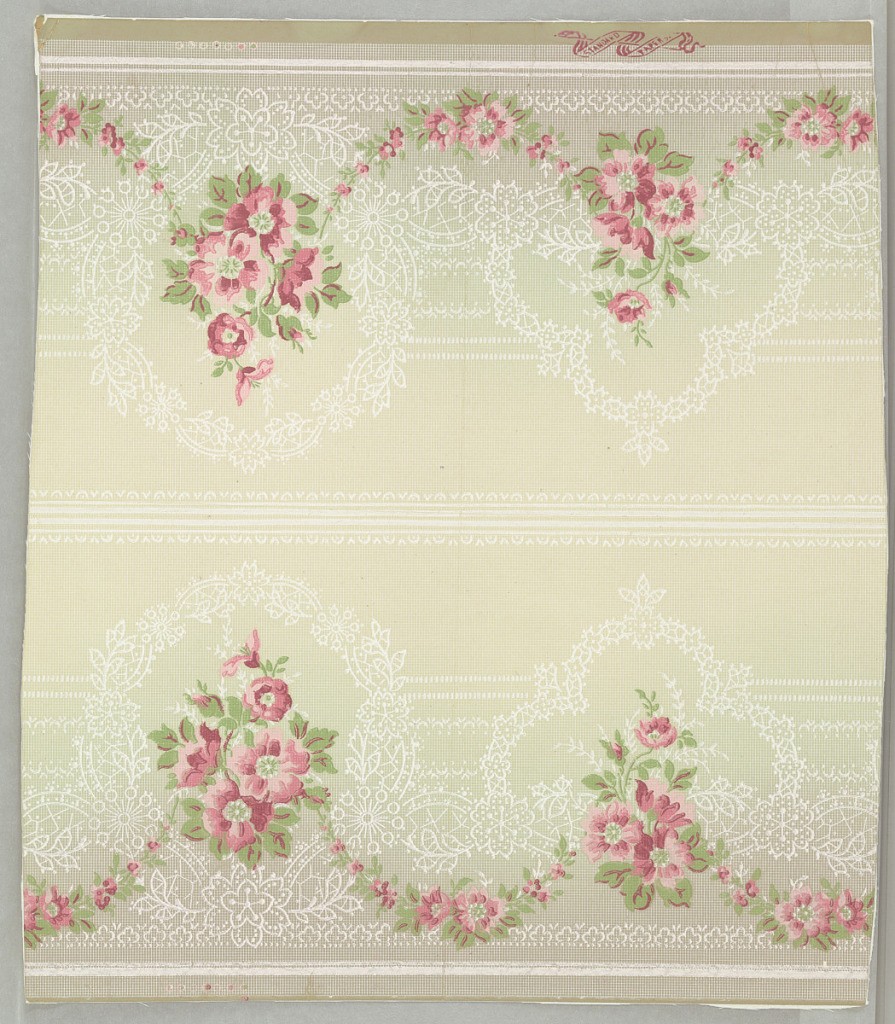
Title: Borders
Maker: Standard Wall-Paper Company, Standard Wall-Paper Company, Sandy Hill, New York
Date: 1900
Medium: Machine-printed paper
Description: Two identical borders (to be cut). Clusters and garlands of pink roses surrounded by white lacy garlands on white net; ground shaded from drab to pale yellow.